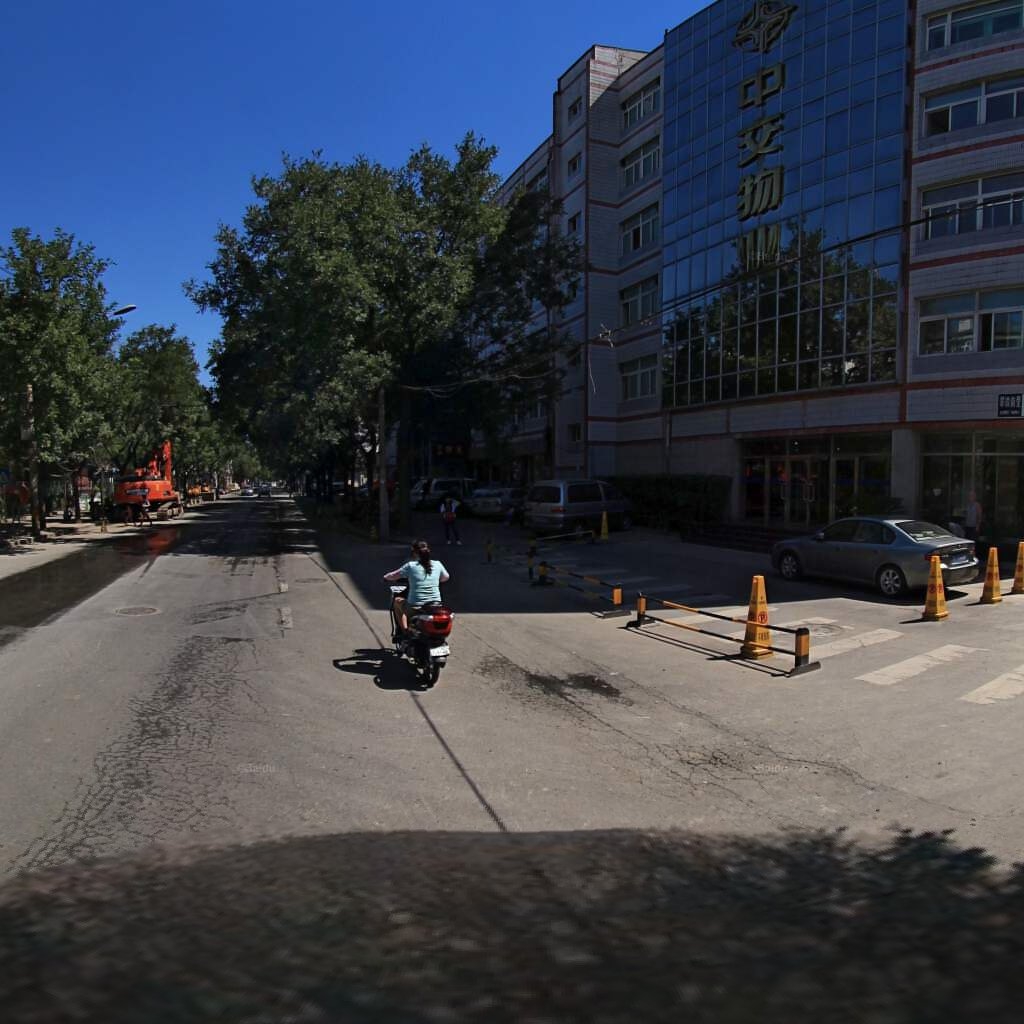
Region: Haidian
Road damage annotations: alligator crack, alligator crack, manhole cover, manhole cover, manhole cover